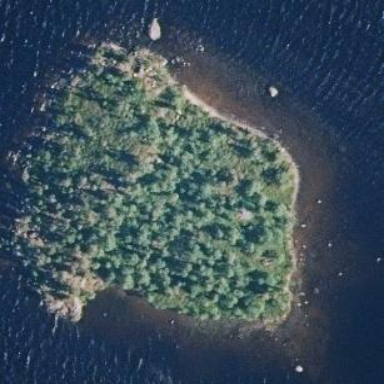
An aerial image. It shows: Islet.